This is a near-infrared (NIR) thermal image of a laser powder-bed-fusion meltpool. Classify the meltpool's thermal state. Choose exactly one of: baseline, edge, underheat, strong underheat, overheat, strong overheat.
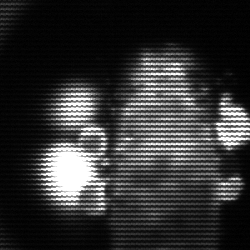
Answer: strong underheat